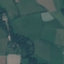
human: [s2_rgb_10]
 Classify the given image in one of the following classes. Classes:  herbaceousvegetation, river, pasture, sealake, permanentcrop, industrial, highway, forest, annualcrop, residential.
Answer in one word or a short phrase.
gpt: Pasture